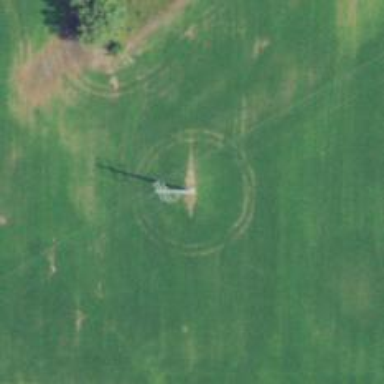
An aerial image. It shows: Power tower.